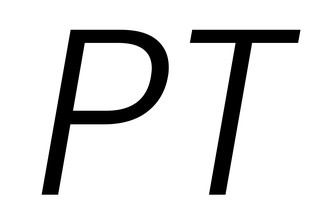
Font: Poppins-LightItalic